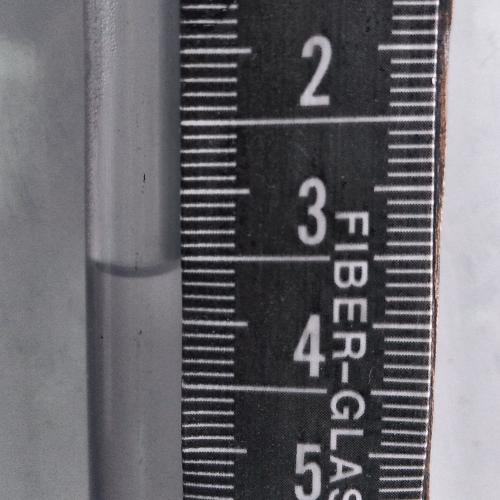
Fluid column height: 3.6 cm